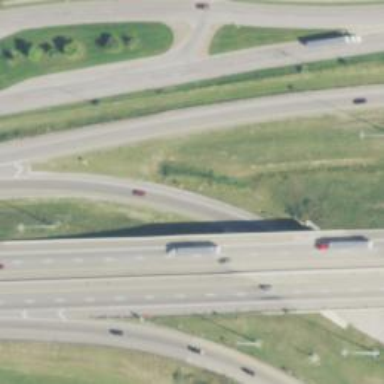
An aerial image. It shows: Motorway.